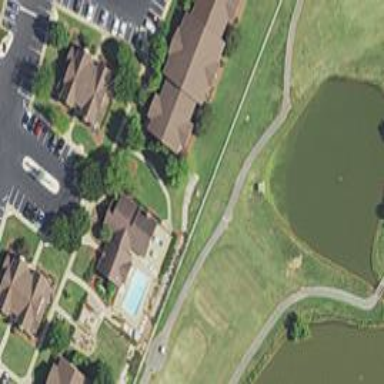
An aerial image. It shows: Path for golf carts.